七年级 · 计数
为了响应 “德、智、体、美、劳全面发展” 的号召, 某校初一年级决定开设以下体育课外活动项目: $A$.排球 $B$.立定跳远 $C$.跳绳 $D$.实心球. 为了解学生最喜欢哪一种活动项目, 在初一年级学生中随机抽取了部分学生进行调查, 并根据调查结果绘制了如图所示的不完整的条形统计图. 其中最喜欢排球项目的人数占被调查人数的 $10 \%$, 根据图中提供的信息:

(1)被调查的学生总人数为 \$ \qquad \$人，并补全条形统计图;

(2)学校为了及时了解体育课外活动项目的效果, 决定随机访谈 4 名学生, 其中有 2 名学生最喜欢排球项目, 有 1 名学生最喜欢跳绳项目, 另有 1 名学生最喜欢实心球项目. 若从上述 4 名学生中随机抽取 2 名学生进行模拟测试, 请用列表或画树状图的方法求抽出的 2 名学生恰好都最喜欢

排球项目的概率.

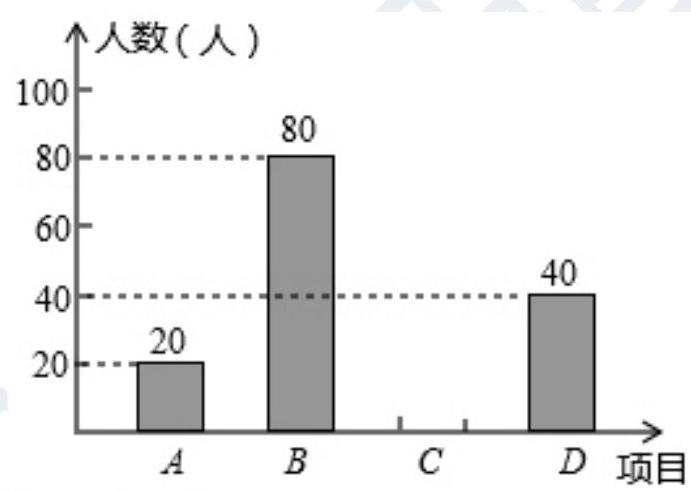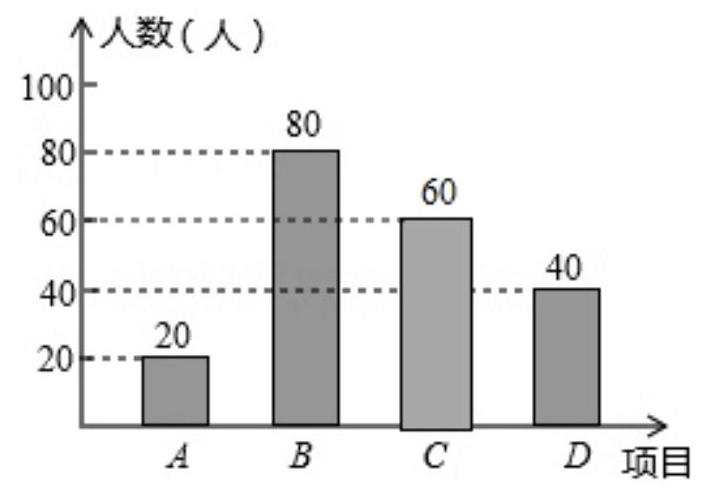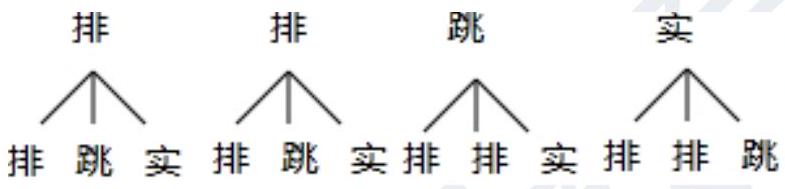
答案:  200

解析:  (1)被调查的学生总人数为 $20 \div 10 \%=200$ 人,

喜欢跳绳的人数为 $200-(20+80+40)=60$,

补全图形如下:

故答案为: 200 ;

(2)画树状图如下:

由树状图可知, 共有 12 种等可能结果, 其中 2 名学生恰好都最喜欢排球项目的结果数为 2 种,所以 2 名学生恰好都最喜欢排球项目的概率为 $\frac{1}{6}$.